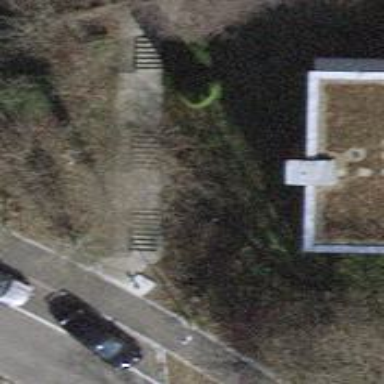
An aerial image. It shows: Set of steps made of paving stones.